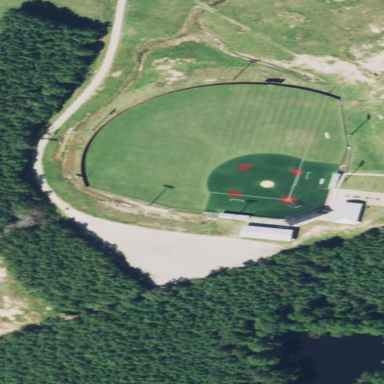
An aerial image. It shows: Baseball pitch for leisure and sports activities.